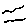
Label: line